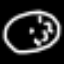
Label: clock